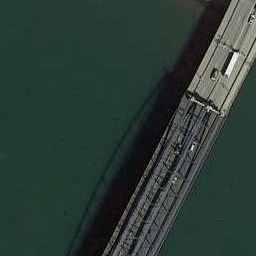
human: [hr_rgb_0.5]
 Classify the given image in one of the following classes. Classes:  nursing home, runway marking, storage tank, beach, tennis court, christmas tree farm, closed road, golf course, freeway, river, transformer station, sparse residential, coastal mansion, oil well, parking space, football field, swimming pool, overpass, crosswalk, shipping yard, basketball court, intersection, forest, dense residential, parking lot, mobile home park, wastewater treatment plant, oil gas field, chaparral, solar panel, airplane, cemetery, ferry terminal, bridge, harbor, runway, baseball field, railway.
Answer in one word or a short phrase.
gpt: bridge